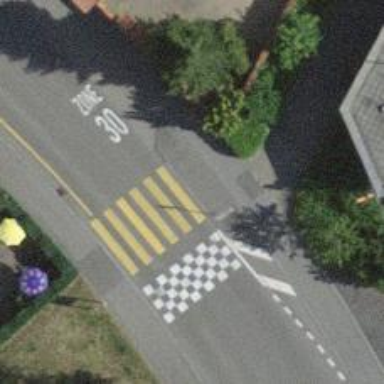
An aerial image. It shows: Kerb barrier.